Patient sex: F
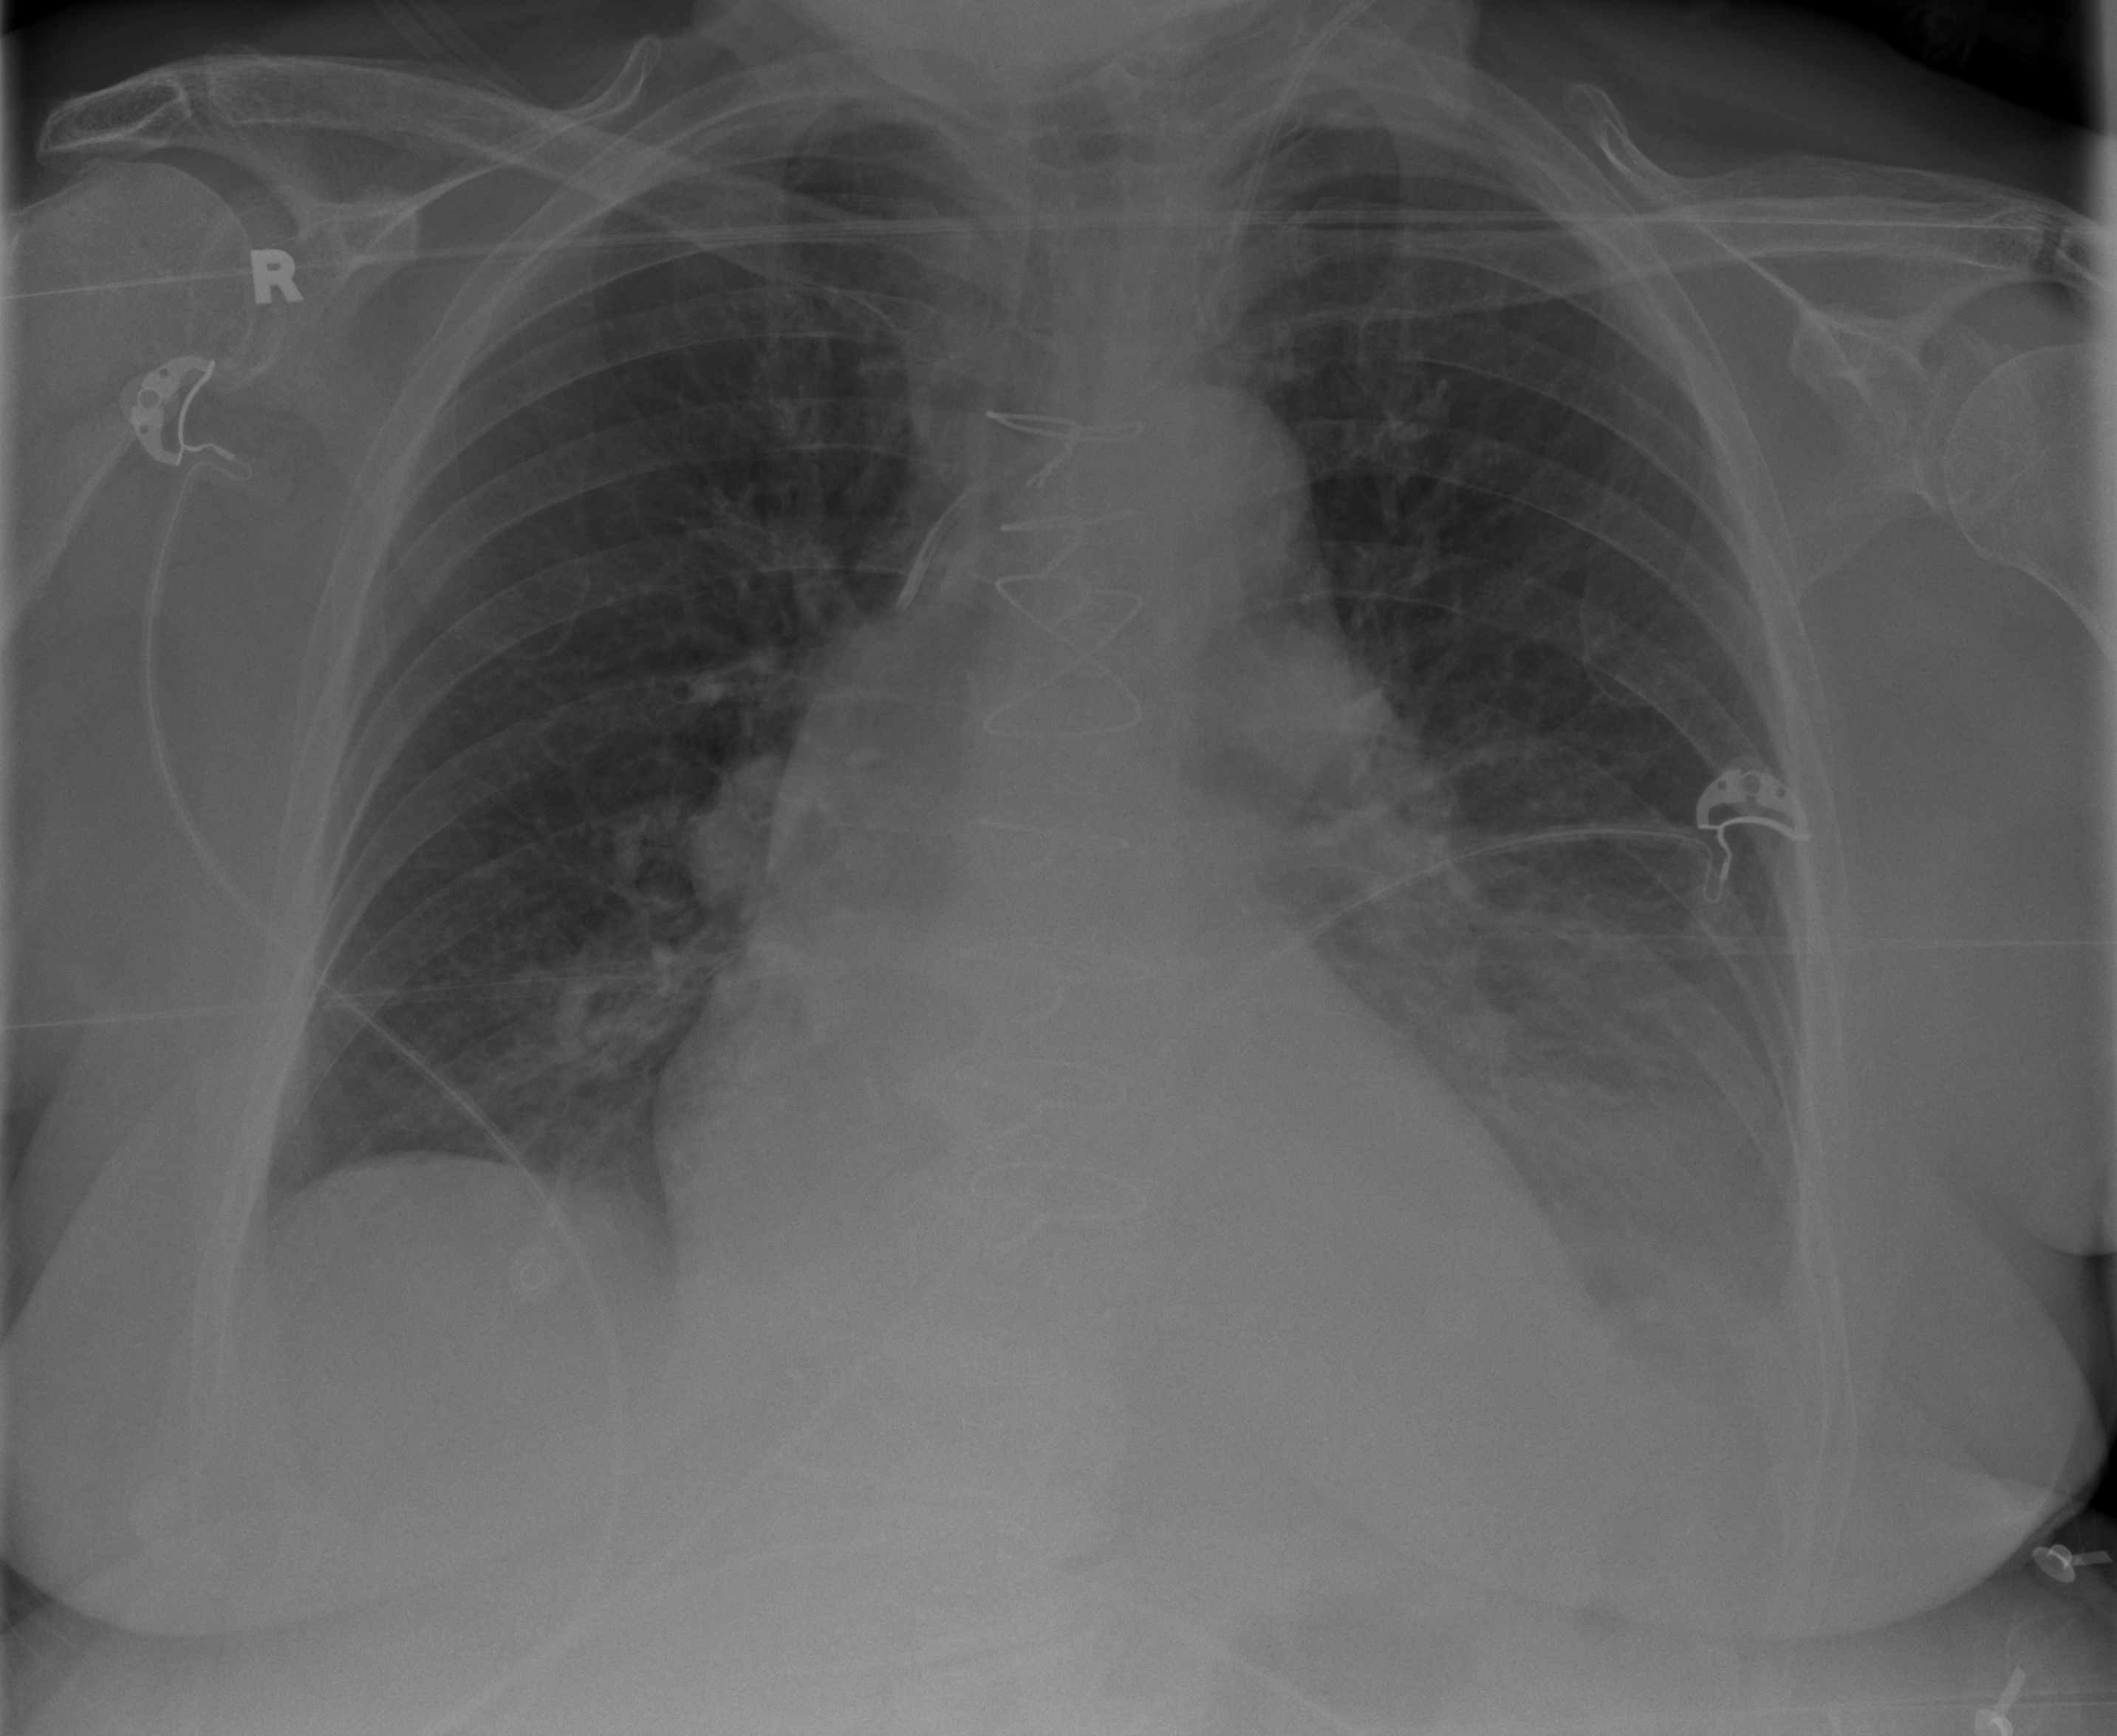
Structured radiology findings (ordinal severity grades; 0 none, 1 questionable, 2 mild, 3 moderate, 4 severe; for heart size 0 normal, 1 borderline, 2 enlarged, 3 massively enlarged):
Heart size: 2
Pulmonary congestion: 2
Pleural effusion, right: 0
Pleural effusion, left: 2
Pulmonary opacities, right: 0
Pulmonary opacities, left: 0
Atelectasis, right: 0
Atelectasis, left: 2